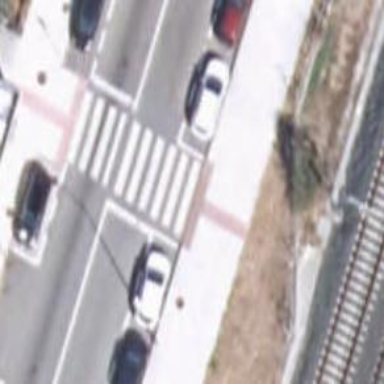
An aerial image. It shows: Marked road crossing.